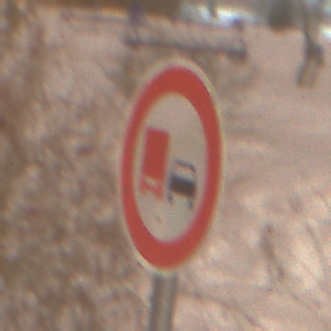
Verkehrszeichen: UeberholverbotKraftfahrzeuge
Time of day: Night
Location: Outdoor (Urban)
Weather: Overcast
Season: Winter
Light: Artificial